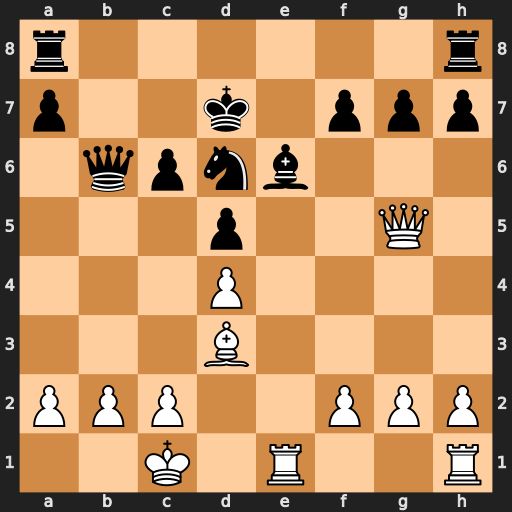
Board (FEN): r6r/p2k1ppp/1qpnb3/3p2Q1/3P4/3B4/PPP2PPP/2K1R2R
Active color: w
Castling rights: -
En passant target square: -
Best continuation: Rxe6 fxe6 Qxg7+ Nf7 Qxf7+